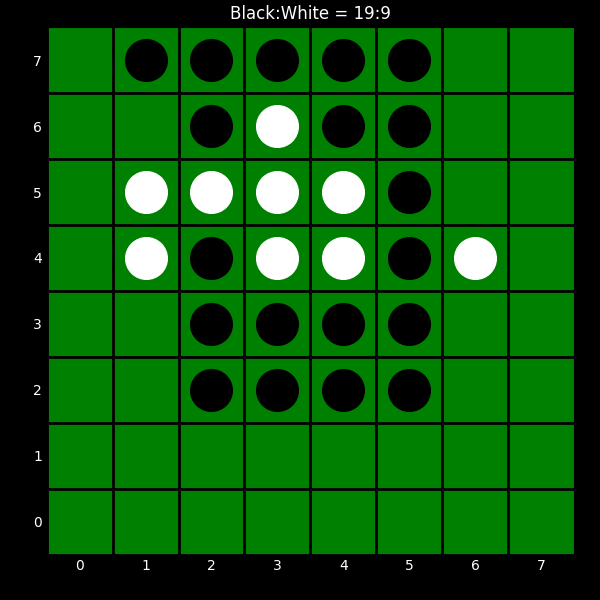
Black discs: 19
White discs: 9